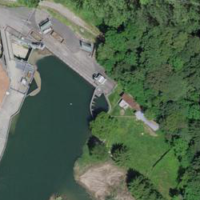
EUNIS habitat code: 44
Species observed at this site:
Buteo buteo